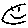
Label: smiley face